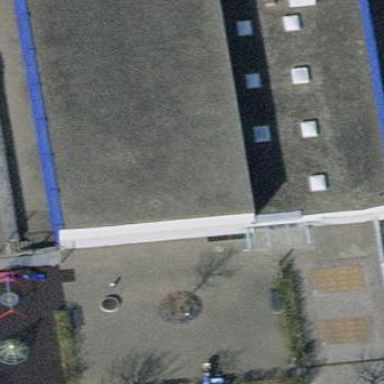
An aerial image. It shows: School building.